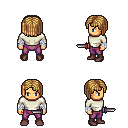
a pixel art fantasy rpg character, male body template, human, tanned skin, white long-sleeve shirt, magenta pants, blonde pageboy hairstyle, white cloth bandages, maroon shoes, dagger, four views (front, back, left, right), 2x2 character sprite sheet, small pixel art, hard edges, no anti-aliasing